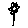
Label: flower